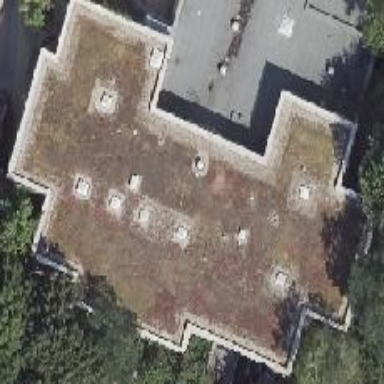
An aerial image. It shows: Part of building.